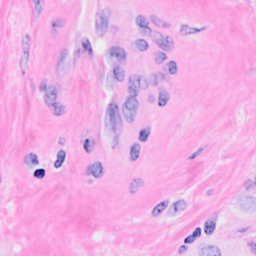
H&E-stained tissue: Breast